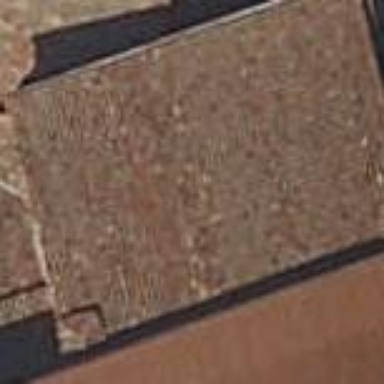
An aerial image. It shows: Part of building.